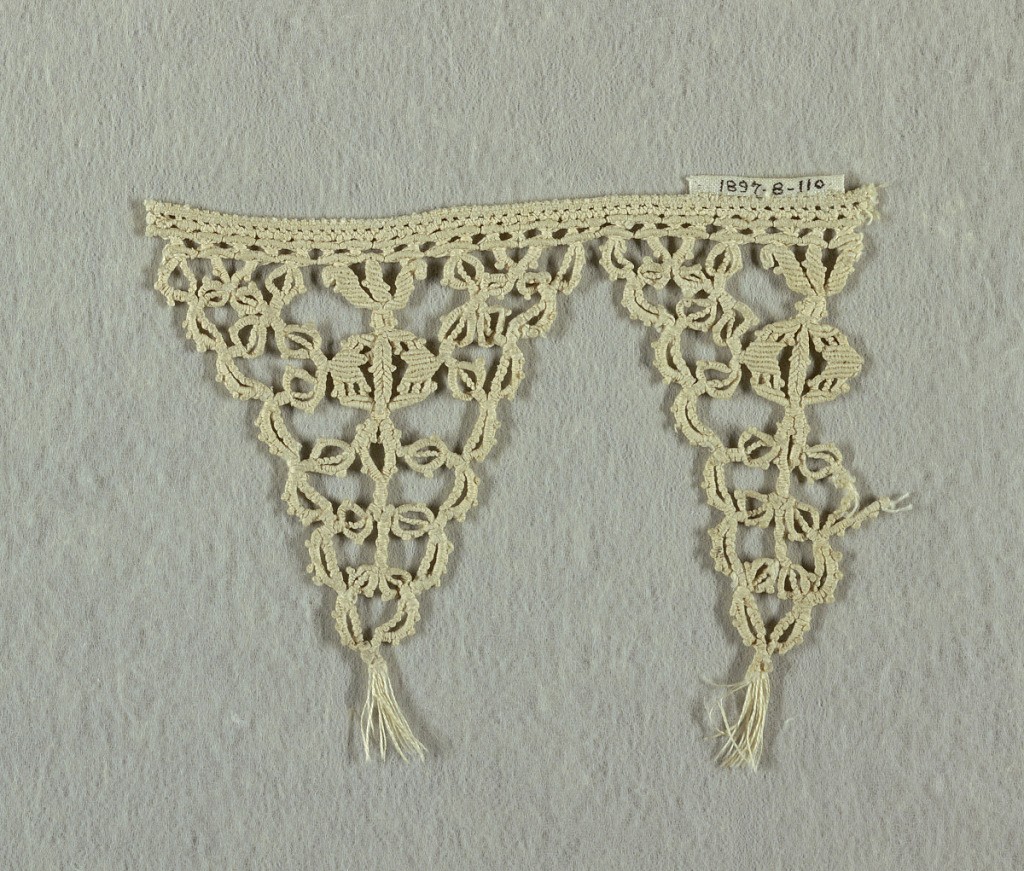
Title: Fragment
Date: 17th century
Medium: linen Technique: knotting macramé
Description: Two triangular pendant tabs ending in a small tassel.